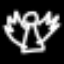
Label: angel